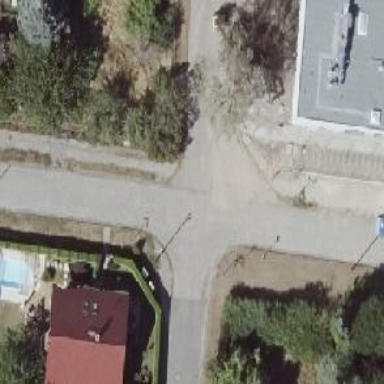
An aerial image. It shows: Uncontrolled crossing on the road.